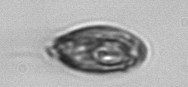
Label: Katodinium_or_Torodinium